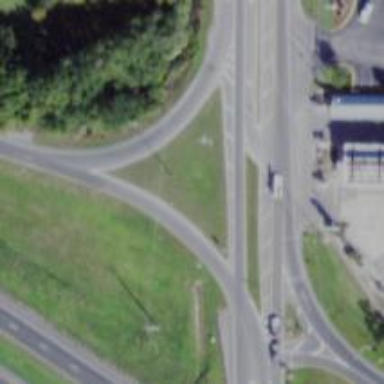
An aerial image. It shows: Diamond junction on motorway link.